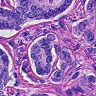
Metastatic tissue present: yes